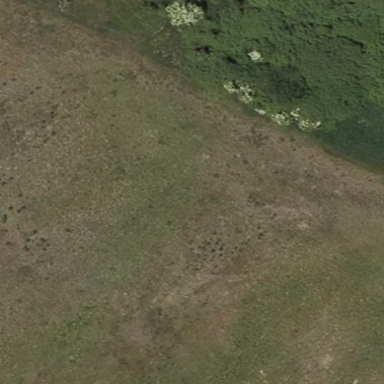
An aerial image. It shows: Picturesque grassland.